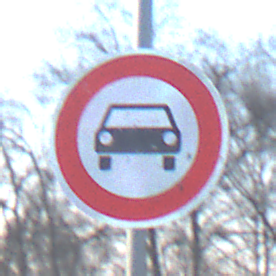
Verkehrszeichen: VerbotKraftwagen
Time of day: SunriseSunset
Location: Outdoor (Suburban)
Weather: PartlyCloudy
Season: Winter
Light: Natural